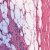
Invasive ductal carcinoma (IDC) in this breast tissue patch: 0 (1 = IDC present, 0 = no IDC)